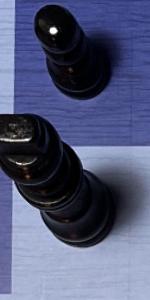
Label: King_Black